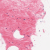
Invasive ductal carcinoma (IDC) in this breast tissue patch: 0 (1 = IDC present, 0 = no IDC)